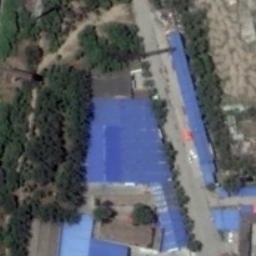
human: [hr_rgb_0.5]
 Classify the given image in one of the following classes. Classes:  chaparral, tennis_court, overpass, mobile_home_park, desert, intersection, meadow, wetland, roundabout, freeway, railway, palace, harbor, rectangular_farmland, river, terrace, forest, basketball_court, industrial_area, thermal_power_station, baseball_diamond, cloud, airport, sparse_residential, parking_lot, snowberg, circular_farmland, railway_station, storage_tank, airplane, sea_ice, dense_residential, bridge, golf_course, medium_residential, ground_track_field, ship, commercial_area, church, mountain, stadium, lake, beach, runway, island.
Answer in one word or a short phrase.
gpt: industrial_area